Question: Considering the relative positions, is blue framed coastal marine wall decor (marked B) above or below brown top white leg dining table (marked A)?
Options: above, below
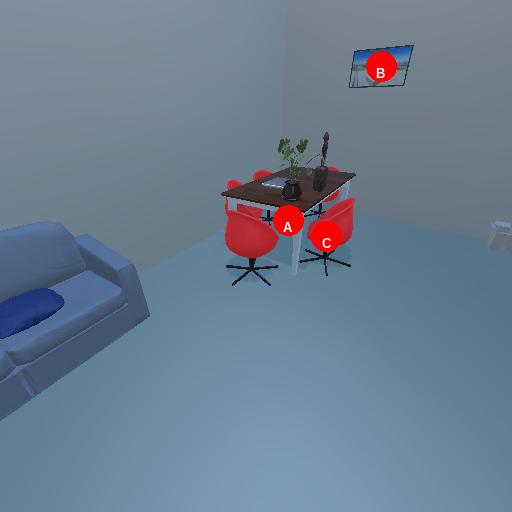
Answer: above